Question: There's something that's always bothered me about SPF, why doesn't it validate the From header?
As I understand it, an SMTP server will SPF validate the hostname provided during the MAIL FROM or ENVELOPE FROM SMTP commands (my examples are from telnet'ing to gmail-smtp-in.l.google.com:
'''
MAIL FROM:<matt@example.com>
'''
Gmail then does its thing, making sure my SPF record for example.com permits my IP for sending from. But here's where it seems to fall down, couldn't I just register a domain, set up my TXT and SPF records correctly for my IP, then send? Full example:
'''
$ telnet gmail-smtp-in.l.google.com 25
Trying 173.194.68.27...
Connected to gmail-smtp-in.l.google.com.
Escape character is '^]'.
220 mx.google.com ESMTP m6si2285029qao.20 - gsmtp
HELO ec2-23-22-210-XXX.compute-1.amazonaws.com
250 mx.google.com at your service
MAIL FROM:<matt@ec2-23-22-210-XXX.compute-1.amazonaws.com>
250 2.1.0 OK m6si2285029qao.20 - gsmtp
RCPT TO:<(a real gmail address)@gmail.com>
250 2.1.5 OK m6si2285029qao.20 - gsmtp
DATA
354 Go ahead m6si2285029qao.20 - gsmtp
From: "Litmus" <hello@litmus.com>
To: <anybody@example.com>
Subject: Welcome to Litmus!
Date: Thu, 27 June 2013 16:24:30 -0500
Welcome!
.
250 2.0.0 OK <PHONE> m6si2285029qao.20 - gsmtp
QUIT
221 2.0.0 closing connection m6si2285029qao.20 - gsmtp
Connection closed by foreign host.
'''
Inspecting the headers from gmail reveals:
'''
Received-SPF: pass (google.com: best guess record for domain of matt@ec2-23-22-210-XXX.compute-1.amazonaws.com designates 23.22.210.XXX as permitted sender) client-ip=23.22.210.XXX;
'''
Looking at the message in Sparrow:

I thought the point of SPF was to help protect my domain (as a sender) from being spoofed? But if the sender has SPF correctly configured (not exactly difficult or expensive to do - I just did it with a free micro ec2 instance above) then it doesn't seem to apply?
I did notice that Gmail put my message in spam in 4 out of 5 tests I performed, but I assume that's because of the reputation of EC2 IPs? Or is there something I'm missing about SPF that Gmail is picking up on?
What am I missing?
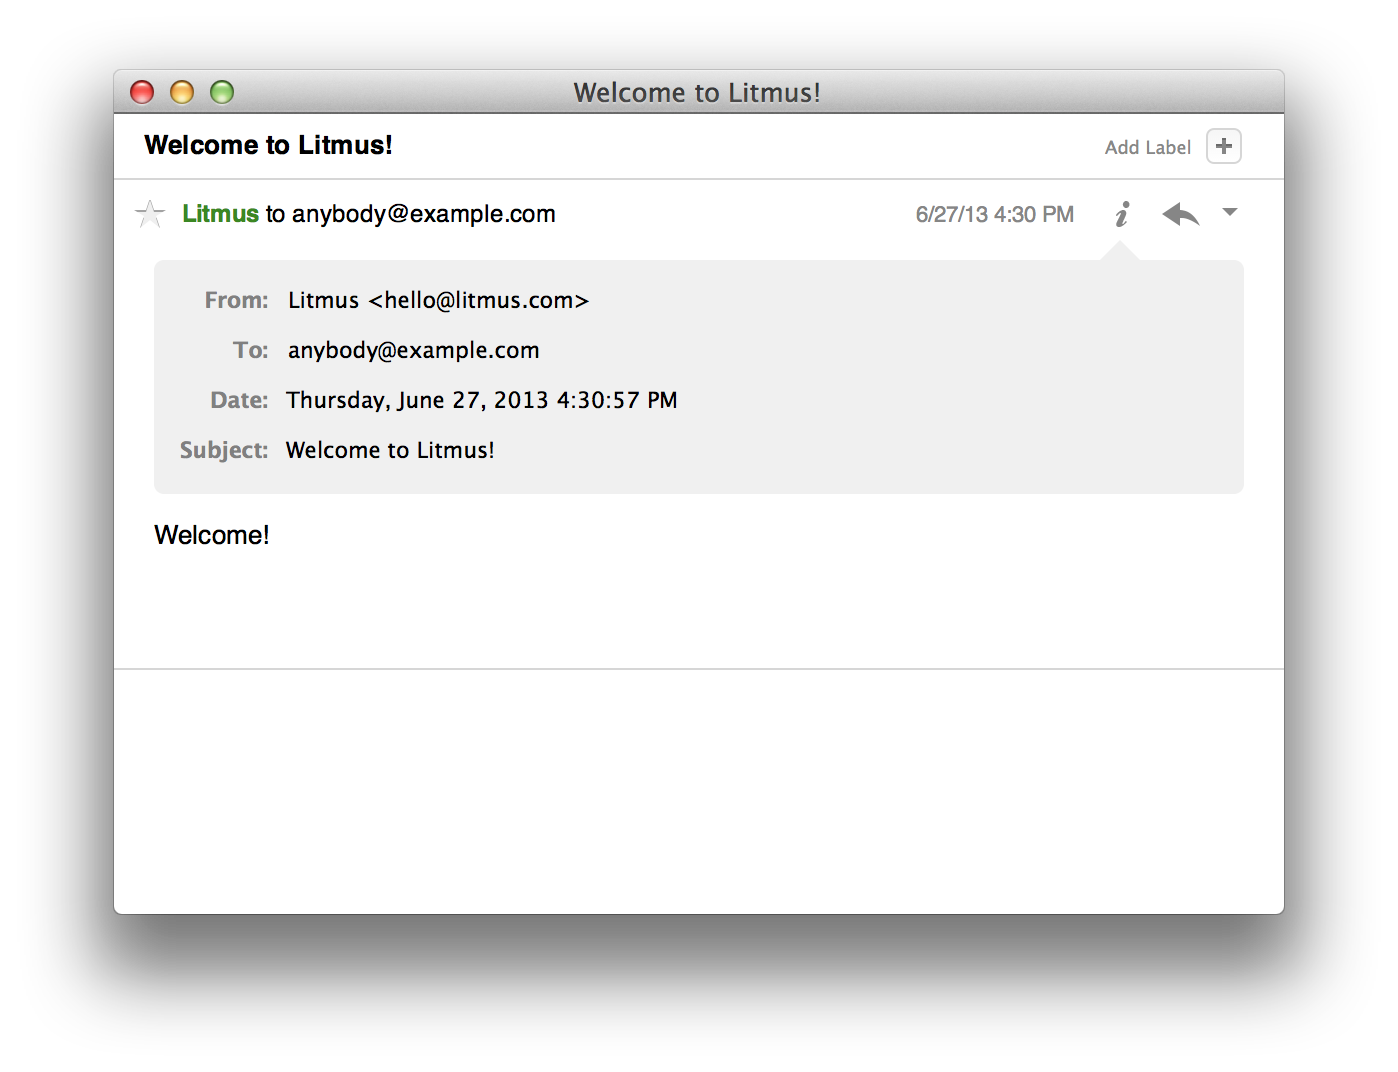
Answer: This might sound circular. It is because the From header cannot be verified in the way you have described.
SPF is not designed to verify header lines in this way.
You have to accept the From: line for what it is, something subject to the whims of the composer of the email.
Remember, even if the email address itself was trusted, many clients display just the stuff in quotes. They would just as easily show what the composer wanted in these two cases:
'''
From: "night" <day@example.com>
From: "day" <day@example.com>
'''
Do I think this is too liberal? Yeah. Is there anything that SPF can do about it? No.
DKIM is probably what you are looking for, it is focused on header validation.